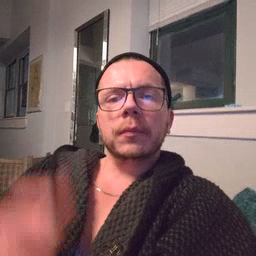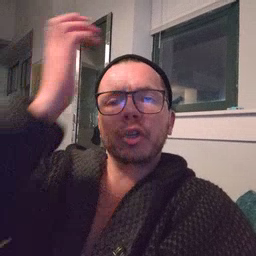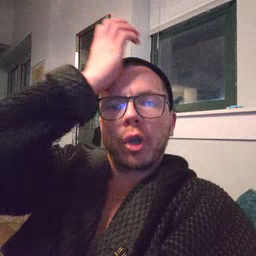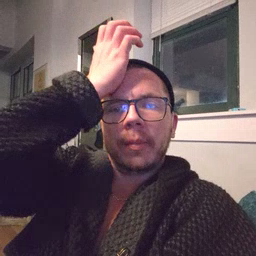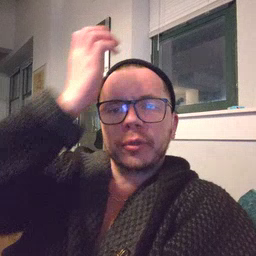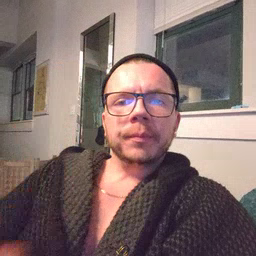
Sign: garbage